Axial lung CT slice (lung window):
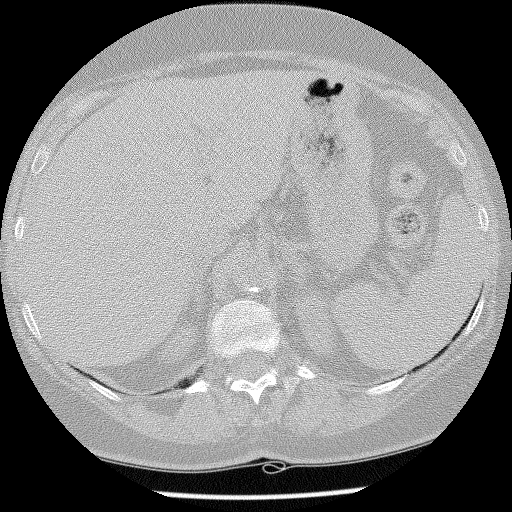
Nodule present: no